Question: I'm attempting to dynamically create PDF documents on the server and send them to the client using the Zend_Pdf library. All text on the PDF needs to be center aligned to the page, which will be letter-sized, landscape. Using functions that I have found multiple times on various sites, I'm having a problem - the center justification is off. All text is appearing way too far to the left. Here is my code:
'''
<?
require('Zend/Pdf.php');
$font = Zend_Pdf_Font::fontWithName(Zend_Pdf_Font::FONT_HELVETICA);
$pdf = new Zend_Pdf();
// Create a new page, add to page listing
$pdfPage = $pdf->newPage(Zend_Pdf_Page::SIZE_LETTER_LANDSCAPE);
$pdf->pages[] = $pdfPage;
// Add certify that
$pdfPage->setFont($font, 15.75);
drawCenteredText($pdfPage, "THIS IS TO CERTIFY THAT", 378);
// Add name
$pdfPage->setFont($font, 39.75);
drawCenteredText($pdfPage, "Example Name", 314.25);
// Headers
header("Content-type: application/pdf");
header("Content-Disposition: inline; filename="cert.pdf"");
header('Content-Transfer-Encoding: binary');
header('Accept-Ranges: bytes');
// Output PDF
echo $pdf->render();
function drawCenteredText($page, $text, $bottom) {
$text_width = getTextWidth($text, $page->getFont(), $page->getFontSize());
$box_width = $page->getWidth();
$left = ($box_width - $text_width) / 2;
$page->drawText($text, $left, $bottom, 'UTF-8');
}
function getTextWidth($text, $font, $font_size) {
$drawing_text = iconv('', 'UTF-8', $text);
$characters = array();
for ($i = 0; $i < strlen($drawing_text); $i++) {
$characters[] = (ord($drawing_text[$i++]) << 8) | ord ($drawing_text[$i]);
}
$glyphs = $font->glyphNumbersForCharacters($characters);
$widths = $font->widthsForGlyphs($glyphs);
$text_width = (array_sum($widths) / $font->getUnitsPerEm()) * $font_size;
return $text_width;
}
?>
'''
...and this is the result.

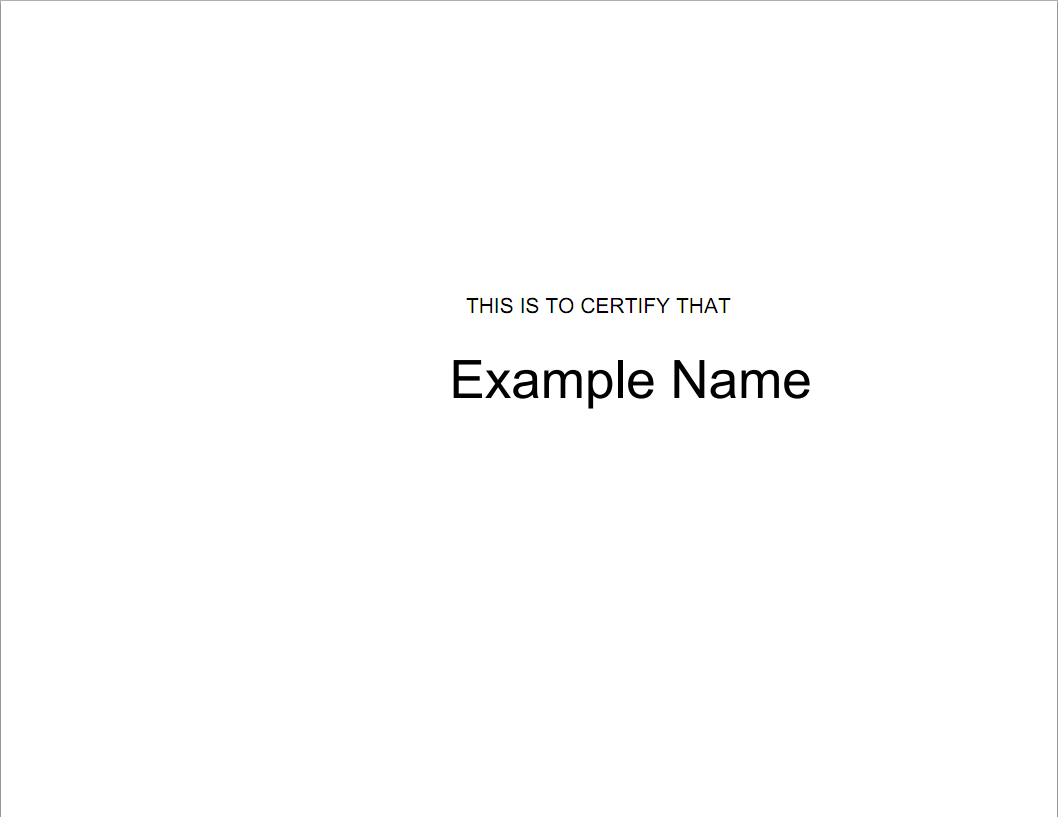
Answer: In case anyone else runs into a similar problem, the issue is here:
'''
function getTextWidth($text, $font, $font_size) {
$drawing_text = iconv('', 'UTF-8', $text);
$characters = array();
for ($i = 0; $i < strlen($drawing_text); $i++) {
$characters[] = (ord($drawing_text[$i++]) << 8) | ord ($drawing_text[$i]);
}
$glyphs = $font->glyphNumbersForCharacters($characters);
$widths = $font->widthsForGlyphs($glyphs);
$text_width = (array_sum($widths) / $font->getUnitsPerEm()) * $font_size;
return $text_width;
}
'''
When building the characters array, the characters are being loaded incorrectly - 8 bits, not 16.
'''
$characters[] = ord ($drawing_text[$i]);
'''
This solves the problem, and correctly calculates text width.